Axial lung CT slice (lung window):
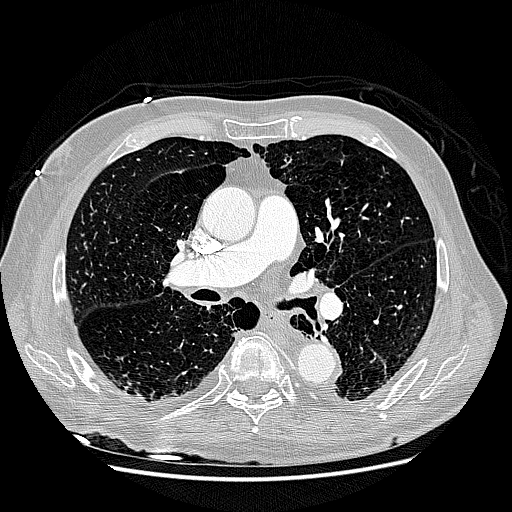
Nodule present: no